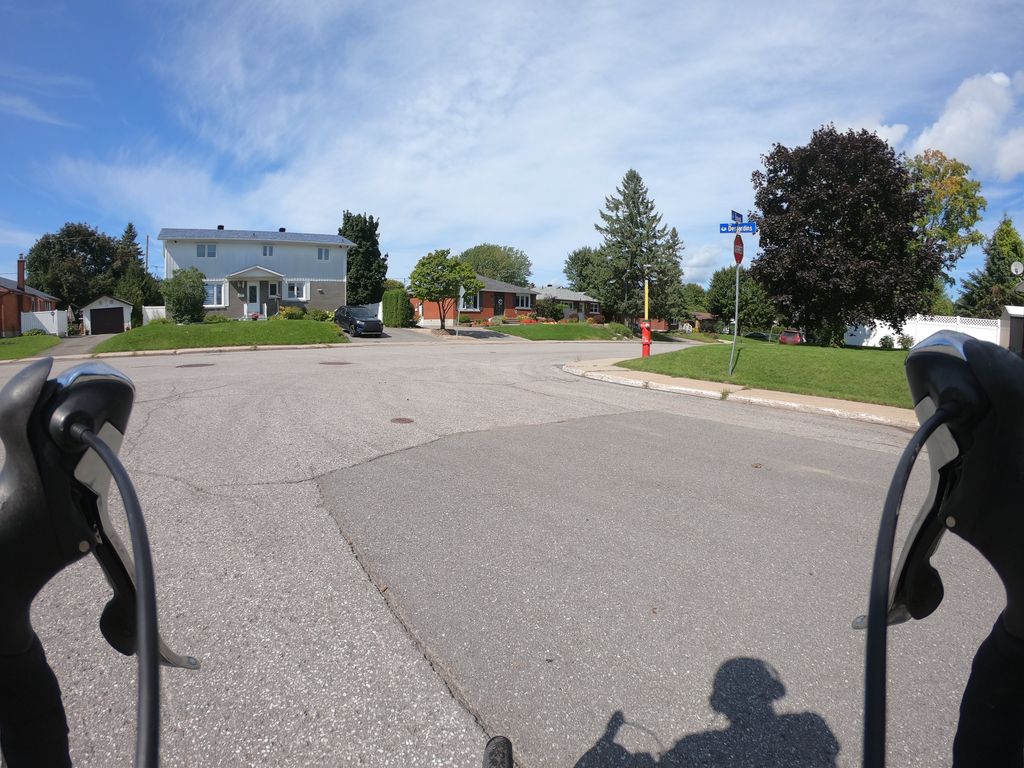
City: ottawa-gatineau